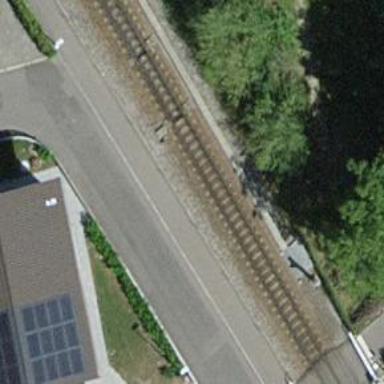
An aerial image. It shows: Railway switch.